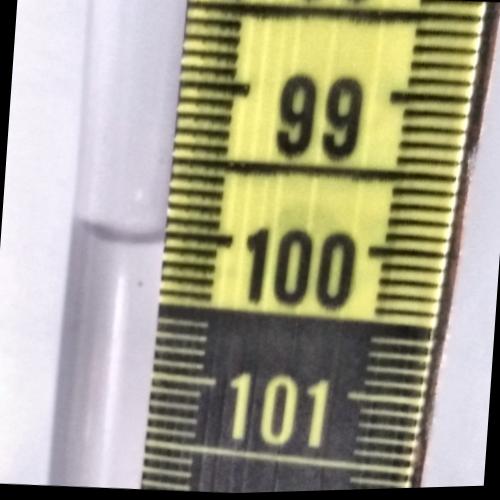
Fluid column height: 100.1 cm